Field crop: tomato
Growth stage: 2
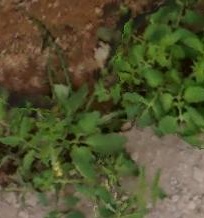
Species: tomato